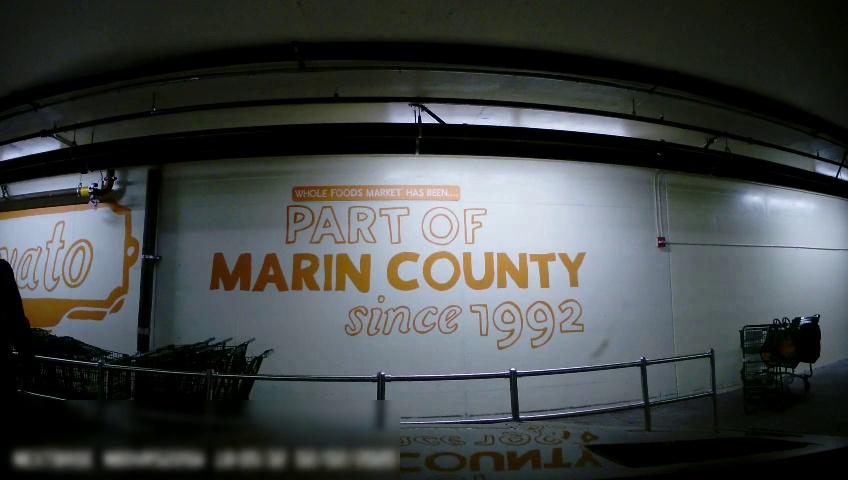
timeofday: Dusk/Dawn/Twilight
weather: Other
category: Pedestrians